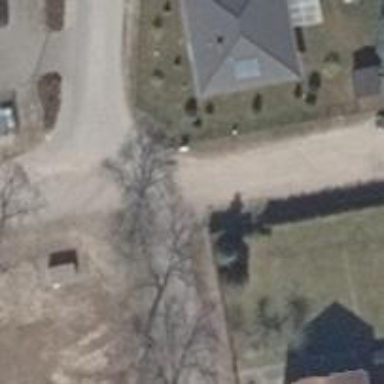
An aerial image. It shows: Residential road with compacted surface.